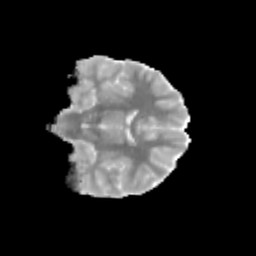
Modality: MD
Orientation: coronal
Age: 11
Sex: male
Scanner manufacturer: siemens
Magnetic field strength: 3 T
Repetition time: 3.8 s
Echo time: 0.07 s